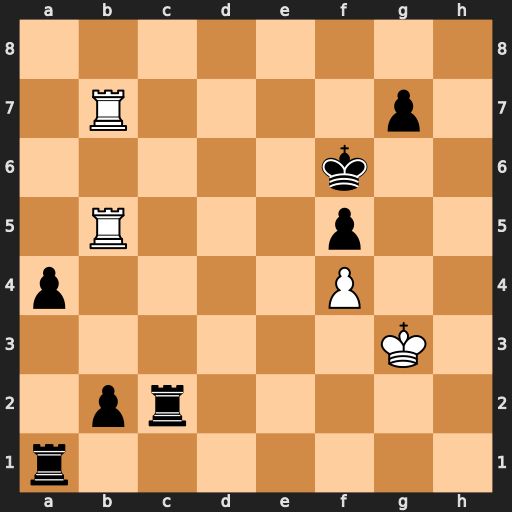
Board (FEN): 8/1R4p1/5k2/1R3p2/p4P2/6K1/1pr5/r7
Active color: w
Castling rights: -
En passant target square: -
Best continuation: R5b6+ Rc6 Rxc6#